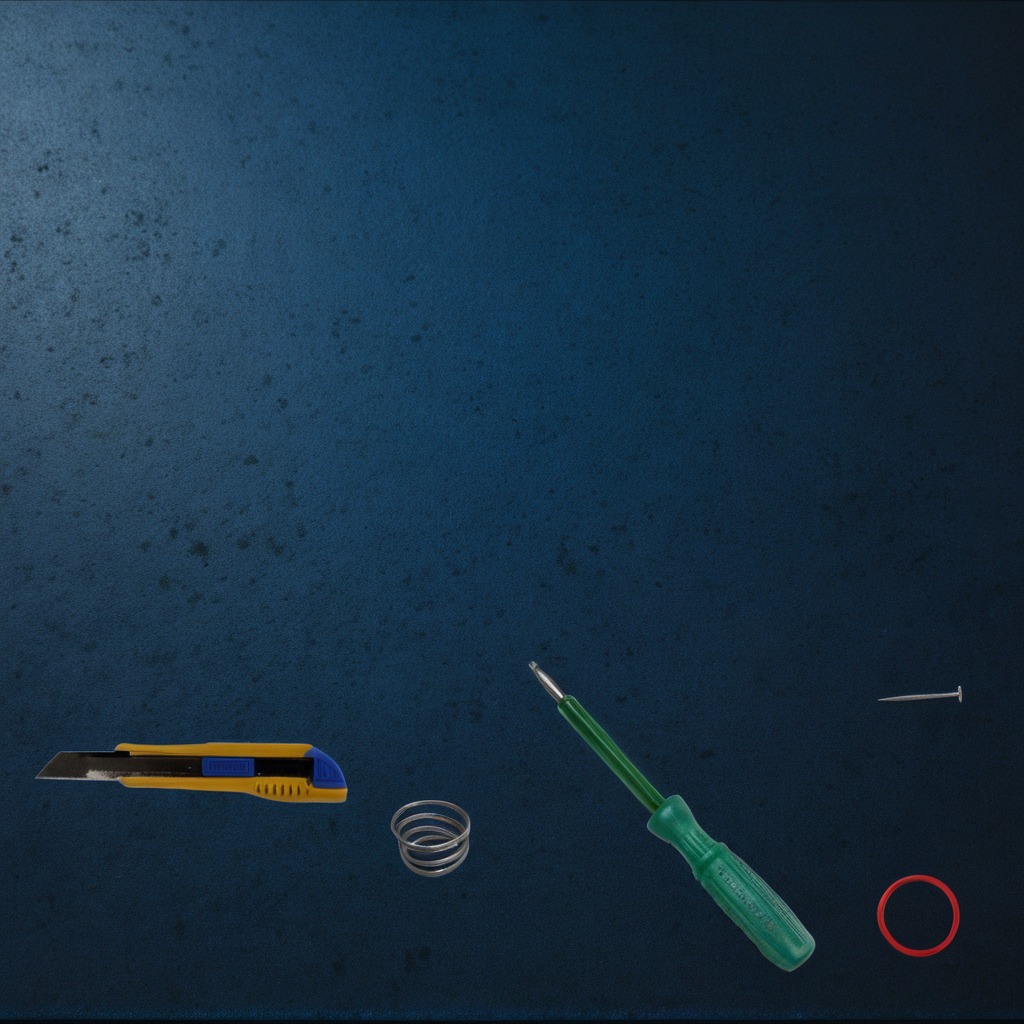
A rubber Oring, a utility knife, an iron nail, a coiled metal spring, and a screwdriver are lying on the clean granite tabletop.